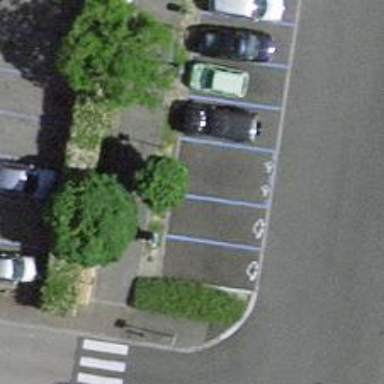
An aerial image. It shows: Charging station.